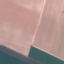
Land use / land cover class: AnnualCrop